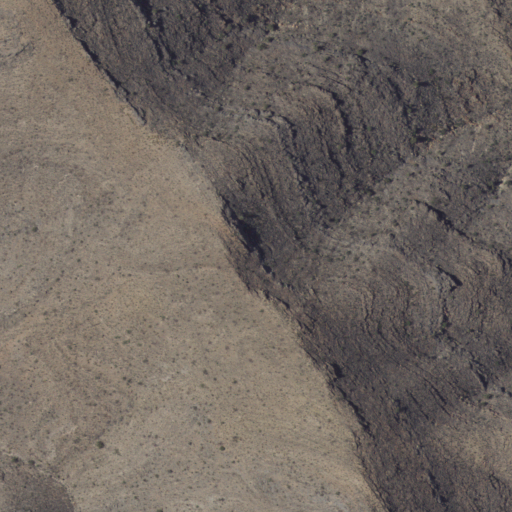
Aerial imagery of mountains in New Mexico named East Potrillo Mountains containing shrub and grassland